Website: bh-photo
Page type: receipt
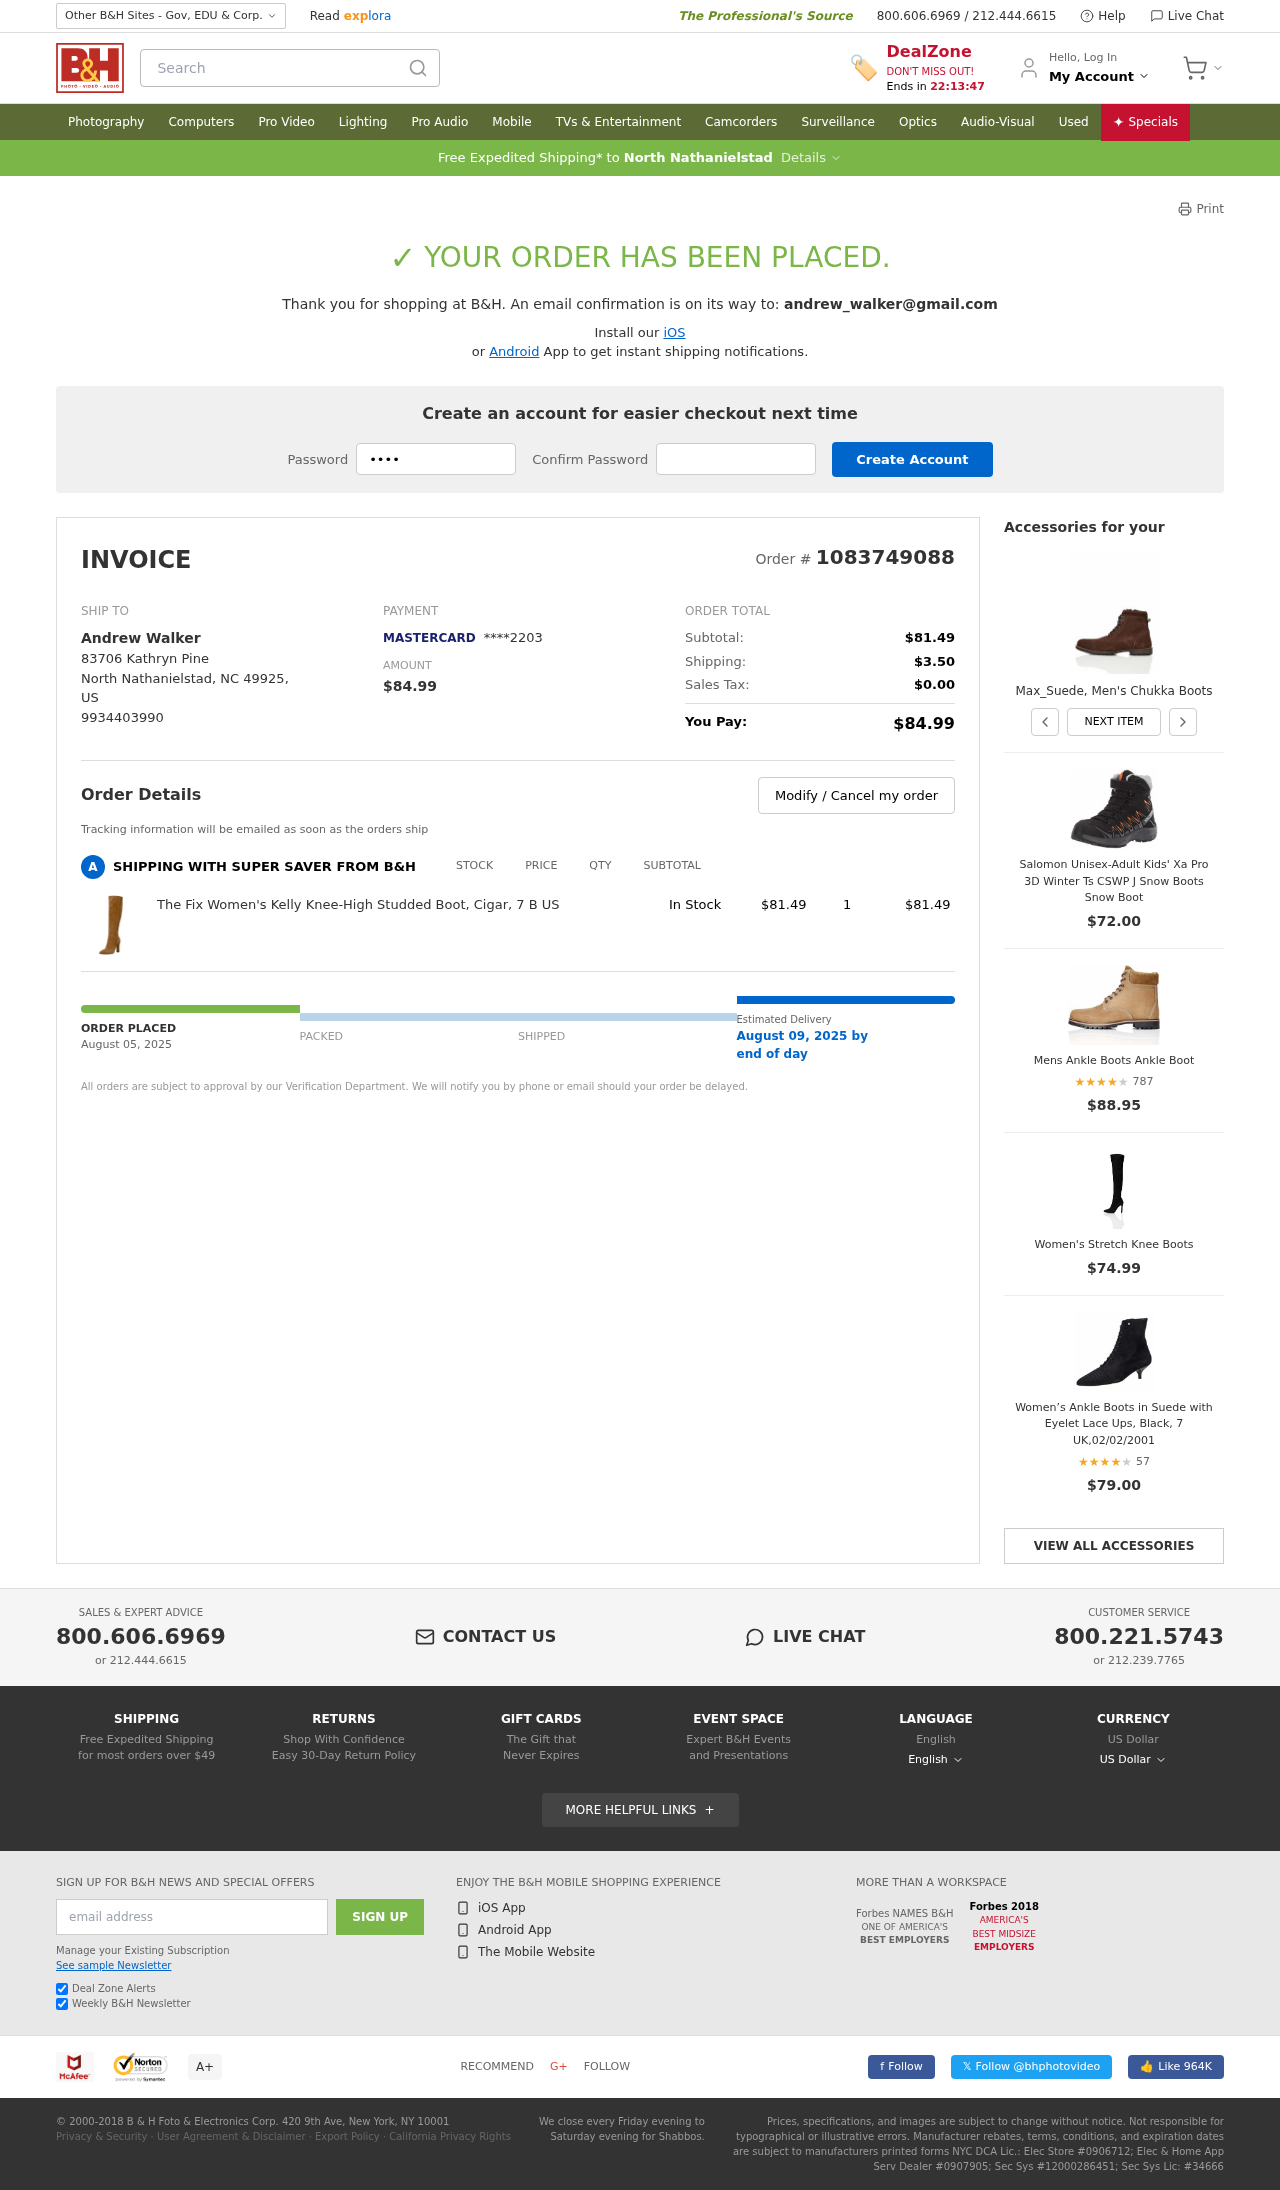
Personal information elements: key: PII_CARD_LAST4
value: ****2203
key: PII_CARD_TYPE
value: MASTERCARD
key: PII_CITY
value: North Nathanielstad
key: PII_COUNTRY_CODE
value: US
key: PII_EMAIL
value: andrew_walker@gmail.com
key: PII_FULLNAME
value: Andrew Walker
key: PII_PHONE
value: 9934403990
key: PII_POSTCODE
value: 49925
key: PII_STATE_ABBR
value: NC
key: PII_STREET
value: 83706 Kathryn Pine
Product elements: key: PRODUCT1_NAME
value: The Fix Women's Kelly Knee-High Studded Boot, Cigar, 7 B US
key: PRODUCT1_PRICE
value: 81.49
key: PRODUCT1_QUANTITY
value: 1
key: PRODUCT2_NAME
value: Max_Suede, Men's Chukka Boots
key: PRODUCT3_NAME
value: Salomon Unisex-Adult Kids' Xa Pro 3D Winter Ts CSWP J Snow Boots Snow Boot
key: PRODUCT3_PRICE
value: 72
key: PRODUCT4_NAME
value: Mens Ankle Boots Ankle Boot
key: PRODUCT4_NUM_RATINGS
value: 787
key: PRODUCT4_PRICE
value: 88.95
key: PRODUCT4_RATING
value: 4.3
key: PRODUCT5_NAME
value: Women's Stretch Knee Boots
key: PRODUCT5_PRICE
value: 74.99
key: PRODUCT6_NAME
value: Women’s Ankle Boots in Suede with Eyelet Lace Ups, Black, 7 UK,02/02/2001
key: PRODUCT6_NUM_RATINGS
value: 57
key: PRODUCT6_PRICE
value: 79
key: PRODUCT6_RATING
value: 4.4
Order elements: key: ORDER_ID
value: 1083749088
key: ORDER_TOTAL
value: $84.99
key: ORDER_SUBTOTAL
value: $81.49
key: ORDER_SHIPPING_COST
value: $3.50
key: ORDER_TAX
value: $0.00
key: ORDER_DATE
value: August 05, 2025
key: ORDER_DELIVERY_DATE
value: August 09, 2025 by
Search elements: key: HEADER_SEARCH
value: Search